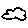
Label: cloud